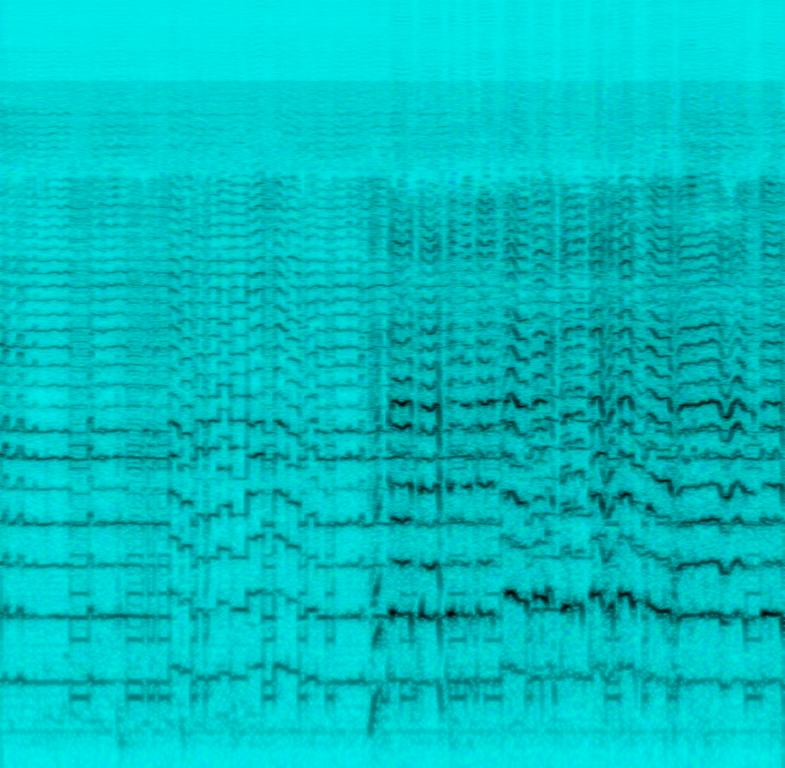
This song contains a male voice loudly singing in a higher key. A flutelike instrument is playing a melody out of tune accompanied by an accordion sound. This is an amateur recording.